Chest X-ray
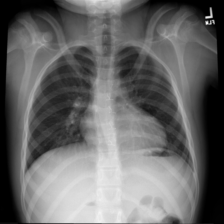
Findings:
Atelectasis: negative
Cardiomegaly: positive
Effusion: negative
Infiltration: negative
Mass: negative
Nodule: negative
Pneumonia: negative
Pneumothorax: negative
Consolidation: negative
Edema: negative
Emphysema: negative
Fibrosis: negative
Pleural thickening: negative
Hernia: negative